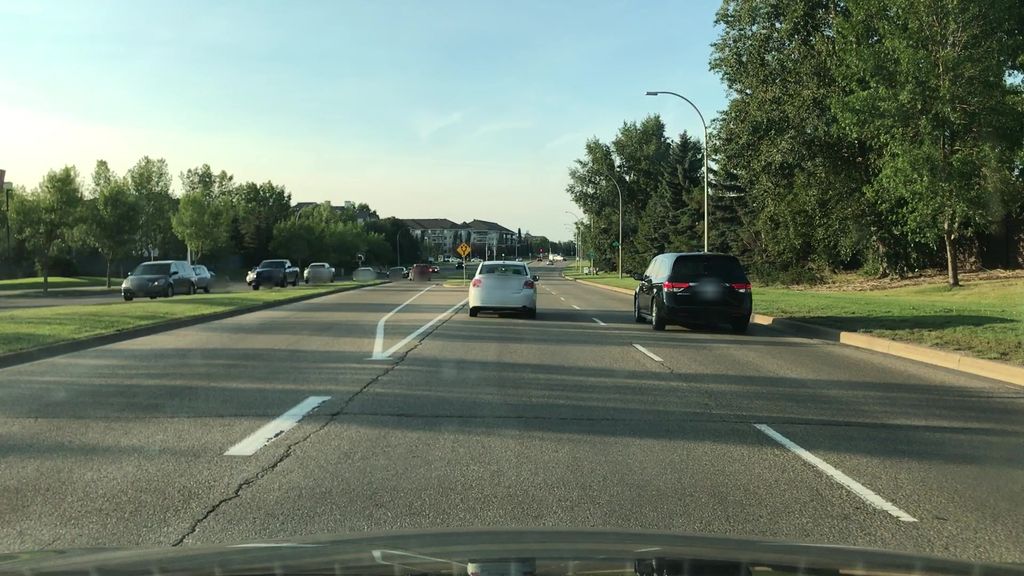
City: edmonton